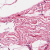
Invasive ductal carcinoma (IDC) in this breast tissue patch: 0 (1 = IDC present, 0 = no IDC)